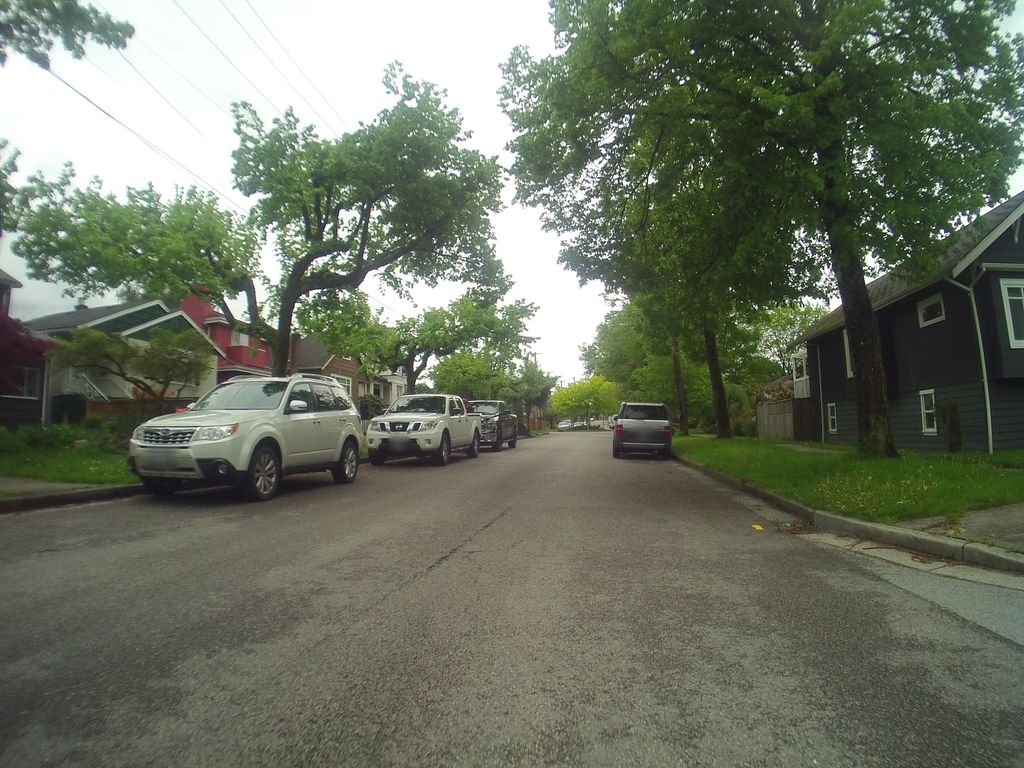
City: vancouver